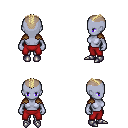
a pixel art fantasy rpg character, female body template, dark elf, purple skin, leather shoulder armor, red pants, white blonde short mohawk hairstyle, metal boots, four views (front, back, left, right), 2x2 character sprite sheet, small pixel art, hard edges, no anti-aliasing